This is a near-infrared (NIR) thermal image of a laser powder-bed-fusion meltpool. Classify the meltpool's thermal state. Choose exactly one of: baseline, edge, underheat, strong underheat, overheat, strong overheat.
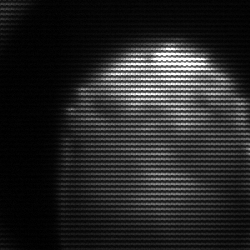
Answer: edge